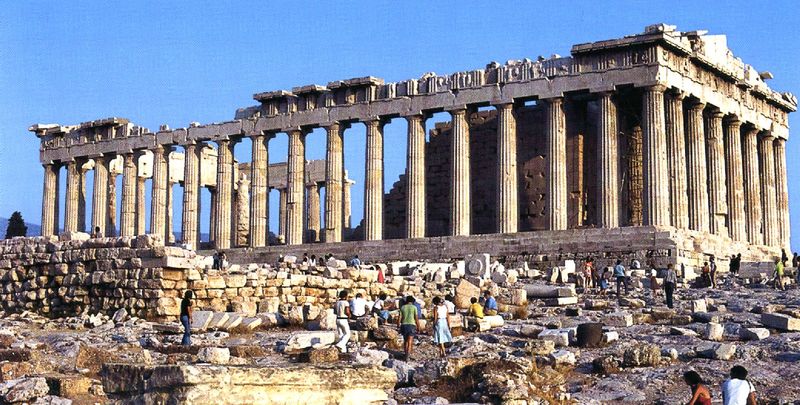
Titel: Athen, Akropolis, Pantheon, Peripteros (8 x 17 Säulen), Säulenhöhe 10,43m
Künstler: Kallikrates
Standort: Athen (EU - GR)
Schlagwörter: blau, himmel, weiß, menschen, licht, marmor, säule, säulen, alt, architektur, steine, kanneliert, giebel, mauer, massiv, pilaster, trümmer, stufen, fotografie, reste, ruine, antike, architrav, kapitelle, pantheon, fries, kaputt, antik, griechen, griechisch, griechenland, tempel, basis, dorisch, eleganz, athen, kapitel, parthenon, kannelure, touristen, mythig